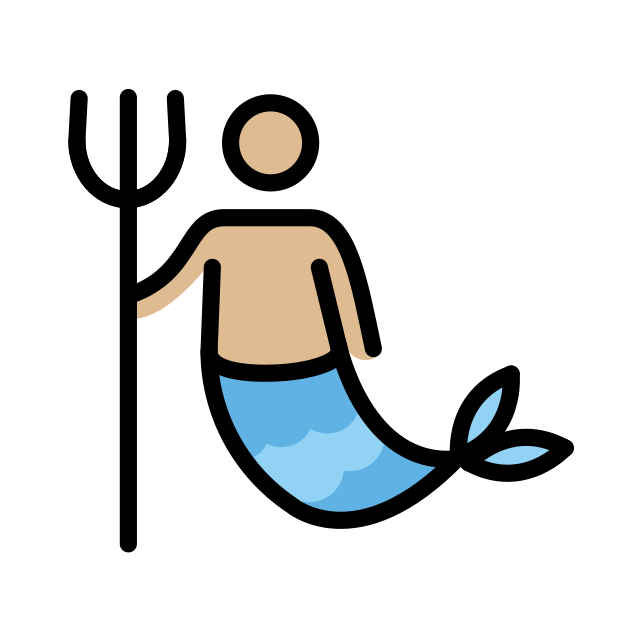
merman: medium-light skin tone